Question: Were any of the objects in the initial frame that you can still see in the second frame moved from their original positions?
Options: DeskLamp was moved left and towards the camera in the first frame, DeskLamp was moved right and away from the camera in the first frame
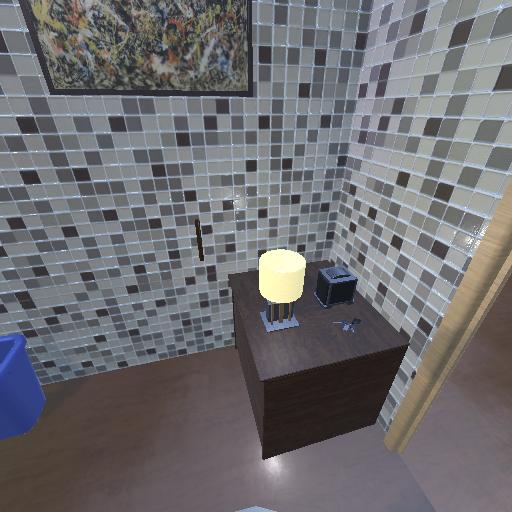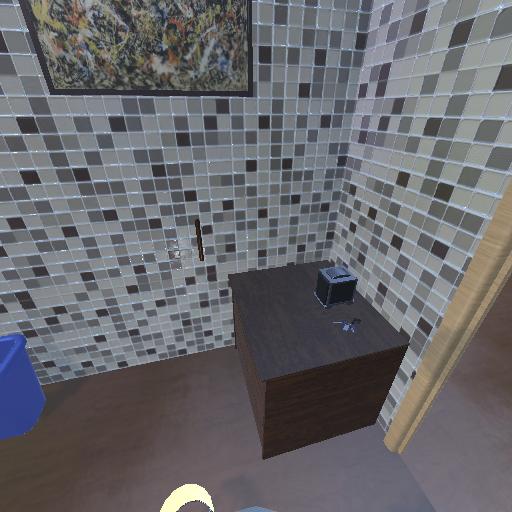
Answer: DeskLamp was moved left and towards the camera in the first frame